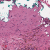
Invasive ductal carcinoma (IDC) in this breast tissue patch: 0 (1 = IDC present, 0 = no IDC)